Aerial crown-view tile of a tropical tree (Barro Colorado Island, Panama), acquired 20240918:
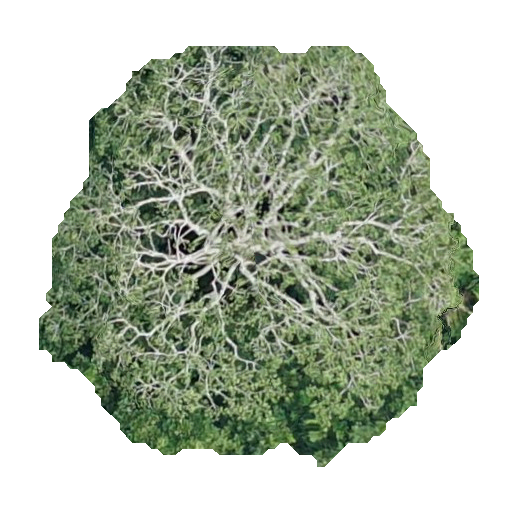
Species: Sterculia apetala
GBIF accepted scientific name: Sterculia apetala
Crown area: 213.402 m²